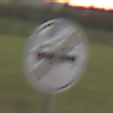
Verkehrszeichen: EndeUeberholverbot
Umgebung: Outdoor, Nature
Tageszeit: SunriseSunset
Wetter: Clear
Licht: Natural
Jahreszeit: NotSpecified
Kontrast: LowContrast